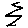
Label: zigzag